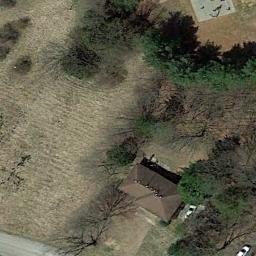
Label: sparse_residential